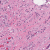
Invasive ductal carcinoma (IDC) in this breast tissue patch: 1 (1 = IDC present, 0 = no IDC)